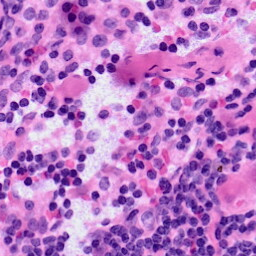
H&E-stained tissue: LymphNode